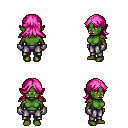
a pixel art fantasy rpg character, female body template, orc, green skin, leather shoulder armor, metal pants, pink loose hair, metal gloves, four views (front, back, left, right), 2x2 character sprite sheet, small pixel art, hard edges, no anti-aliasing